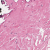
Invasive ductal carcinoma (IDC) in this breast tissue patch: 0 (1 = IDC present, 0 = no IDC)